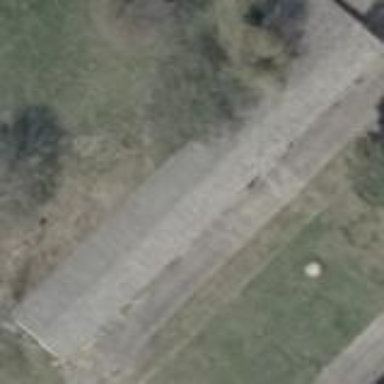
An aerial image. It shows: Group of garages.